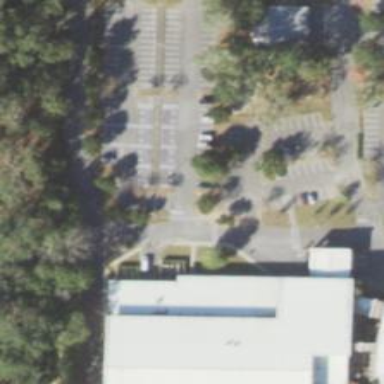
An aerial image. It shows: Parking space is available.